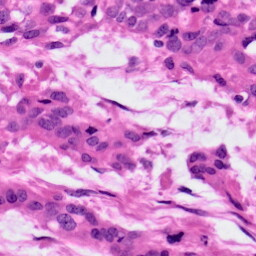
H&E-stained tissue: Ovarian